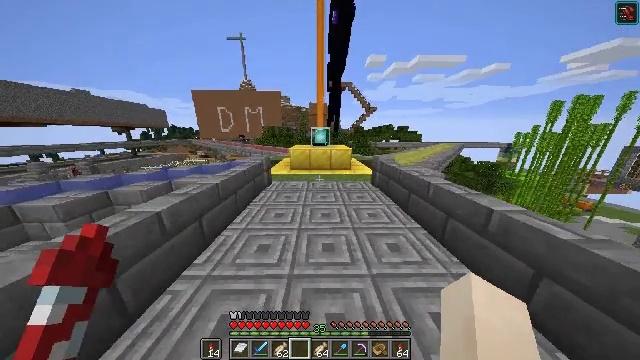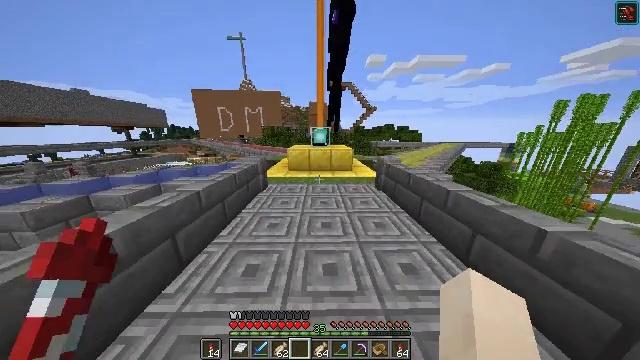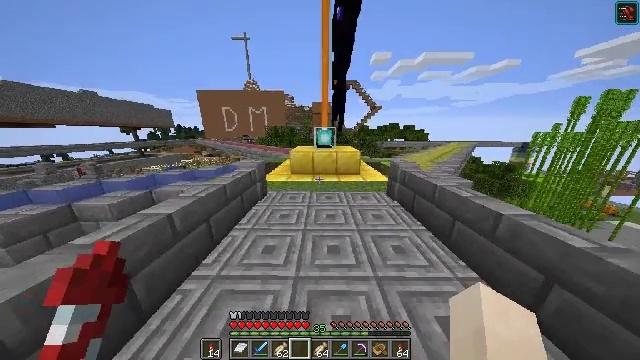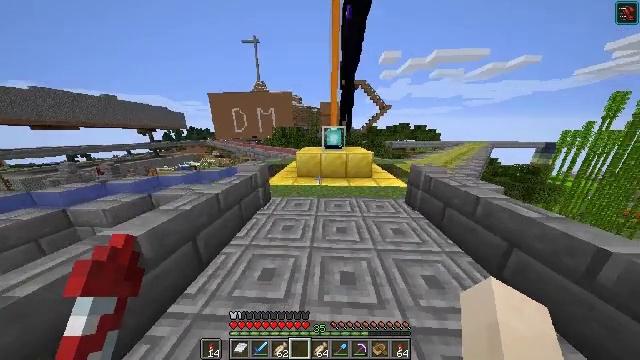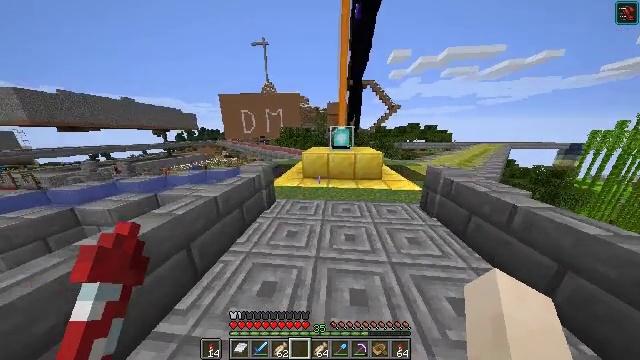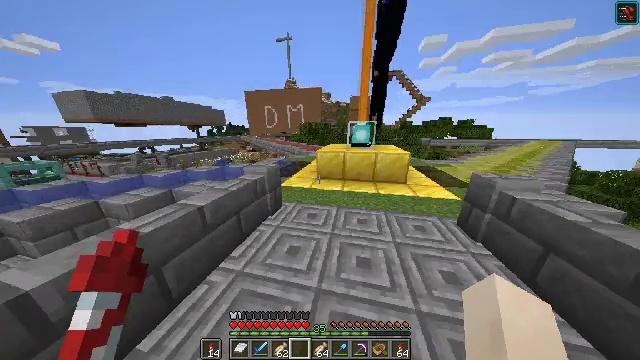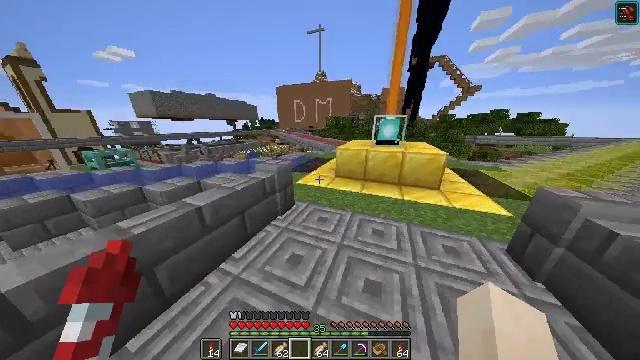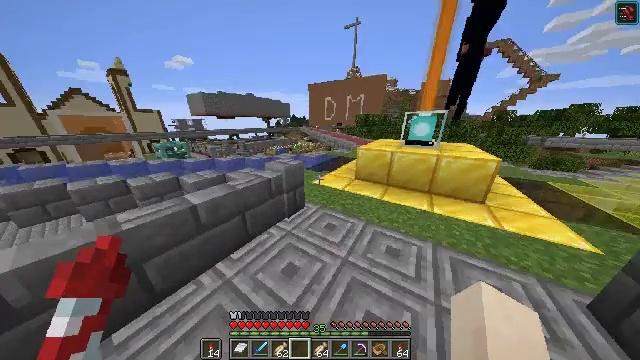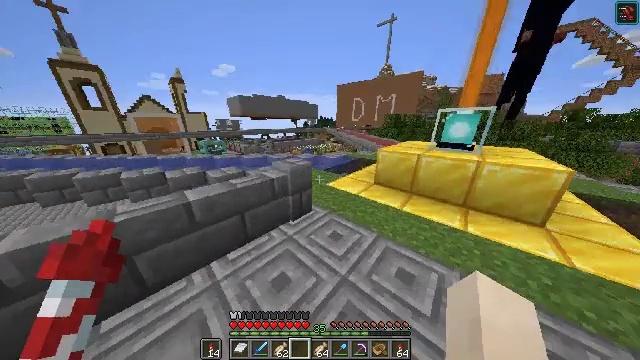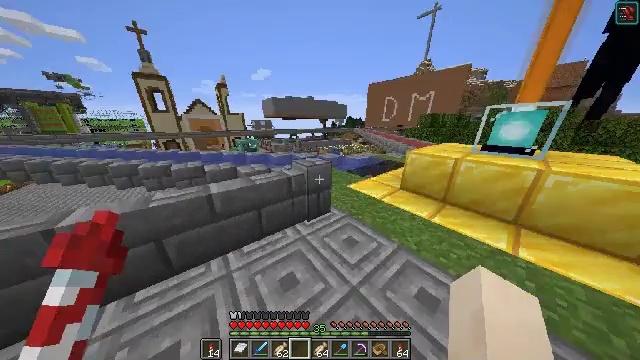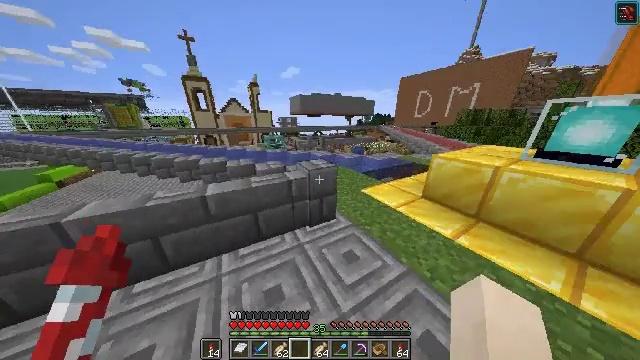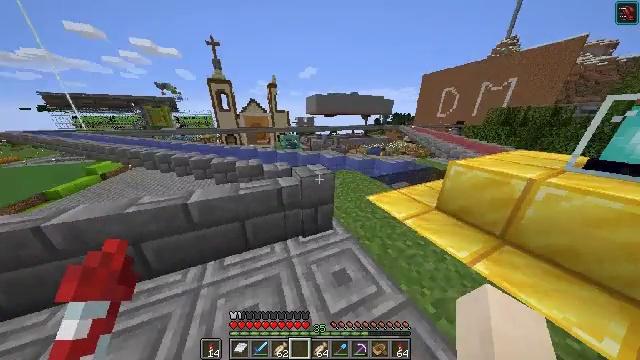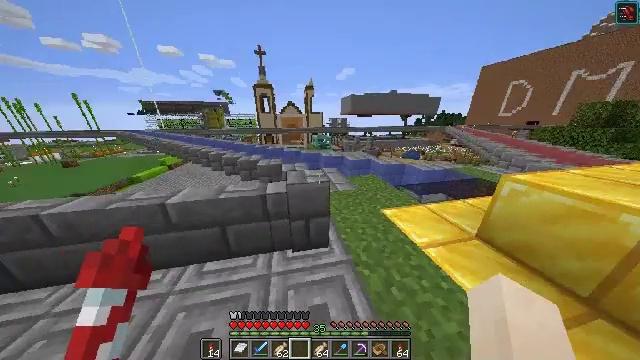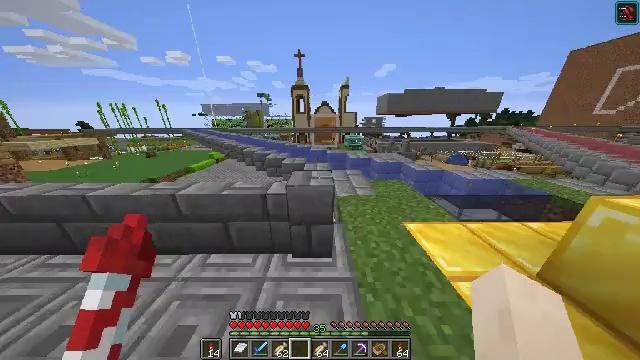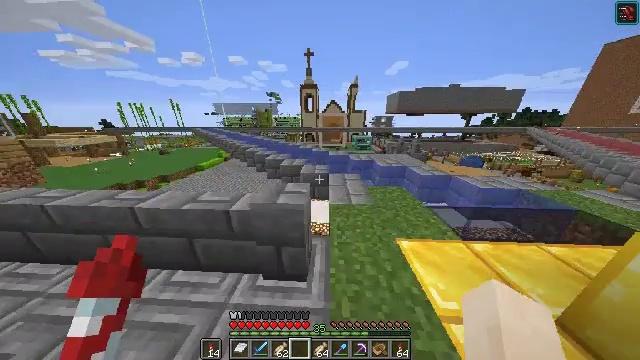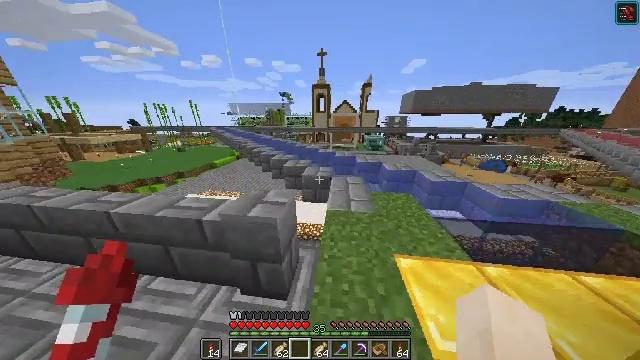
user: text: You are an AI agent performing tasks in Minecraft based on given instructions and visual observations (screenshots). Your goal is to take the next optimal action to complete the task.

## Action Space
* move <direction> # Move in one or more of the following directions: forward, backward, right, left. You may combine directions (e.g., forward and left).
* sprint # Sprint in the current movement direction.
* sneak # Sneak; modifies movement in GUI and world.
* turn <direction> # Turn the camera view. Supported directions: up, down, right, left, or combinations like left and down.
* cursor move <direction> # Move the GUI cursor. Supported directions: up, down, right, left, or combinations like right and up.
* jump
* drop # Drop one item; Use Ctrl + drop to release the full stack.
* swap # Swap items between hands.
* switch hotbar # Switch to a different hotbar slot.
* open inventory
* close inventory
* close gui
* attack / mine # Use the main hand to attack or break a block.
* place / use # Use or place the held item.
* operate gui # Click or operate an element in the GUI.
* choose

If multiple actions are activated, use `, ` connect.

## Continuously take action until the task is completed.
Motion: motion action
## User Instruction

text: Open the crafting table to craft a map.
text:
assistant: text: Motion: move forward
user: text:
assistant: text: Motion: move forward, turn left
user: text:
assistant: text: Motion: move forward, turn left
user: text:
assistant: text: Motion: move forward, turn left
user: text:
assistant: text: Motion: move forward and move right, turn left and down
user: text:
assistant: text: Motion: move forward and move right, turn left and down
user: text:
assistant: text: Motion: move forward and move right, turn left
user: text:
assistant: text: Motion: move forward and move right, turn left
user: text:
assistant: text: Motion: move forward and move right, turn left
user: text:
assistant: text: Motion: move forward and move right, turn left
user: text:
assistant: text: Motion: move forward and move right, turn left
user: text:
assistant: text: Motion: move forward and move right, turn left
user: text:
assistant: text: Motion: move forward and move right, turn left
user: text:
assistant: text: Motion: move forward and move right, turn left
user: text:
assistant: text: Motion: move forward and move right, turn left
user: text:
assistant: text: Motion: move forward and move right, turn left
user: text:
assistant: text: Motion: move forward and move right, turn left
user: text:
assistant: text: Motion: move forward and move right, turn left and up
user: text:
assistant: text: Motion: move forward and move right, turn left
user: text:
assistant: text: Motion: move forward and move right, turn left
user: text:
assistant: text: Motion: move forward and move right, turn left
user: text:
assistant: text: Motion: move forward and move right, turn left
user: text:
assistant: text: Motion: move forward and move right, turn left
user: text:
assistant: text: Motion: move forward and move right
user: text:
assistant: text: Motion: move forward and move right
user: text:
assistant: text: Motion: move forward and move right
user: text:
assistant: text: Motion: move forward
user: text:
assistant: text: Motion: move forward
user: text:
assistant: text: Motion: move forward
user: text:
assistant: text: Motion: move forward